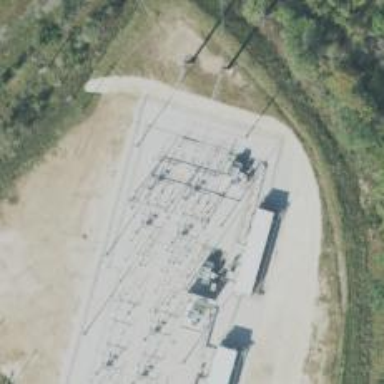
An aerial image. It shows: Switch used for power control.